Field crop: maize
Growth stage: 1
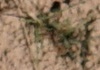
Species: lolium